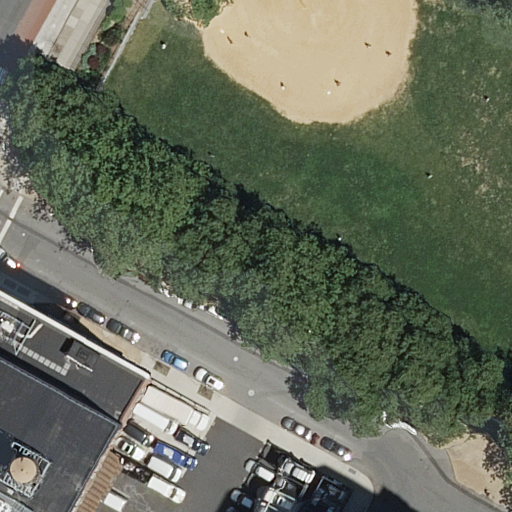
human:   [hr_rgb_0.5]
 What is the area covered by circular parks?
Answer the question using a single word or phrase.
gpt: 0m2

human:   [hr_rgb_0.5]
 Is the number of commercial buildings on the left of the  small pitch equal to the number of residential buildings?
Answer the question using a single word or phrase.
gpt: no

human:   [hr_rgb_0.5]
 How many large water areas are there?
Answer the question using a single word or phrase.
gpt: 0

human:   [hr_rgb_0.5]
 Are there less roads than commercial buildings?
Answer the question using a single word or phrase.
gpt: no

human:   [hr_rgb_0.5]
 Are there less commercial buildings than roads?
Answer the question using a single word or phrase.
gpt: yes

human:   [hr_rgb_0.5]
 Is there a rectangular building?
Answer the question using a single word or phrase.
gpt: yes

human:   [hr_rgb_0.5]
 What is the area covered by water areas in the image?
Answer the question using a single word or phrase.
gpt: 0m2

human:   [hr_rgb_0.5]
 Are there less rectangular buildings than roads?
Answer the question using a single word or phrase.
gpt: yes

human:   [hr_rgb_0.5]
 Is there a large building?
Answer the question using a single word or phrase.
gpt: yes

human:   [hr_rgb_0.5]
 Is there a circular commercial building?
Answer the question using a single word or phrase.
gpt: no

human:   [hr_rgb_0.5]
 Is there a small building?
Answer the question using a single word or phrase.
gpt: no

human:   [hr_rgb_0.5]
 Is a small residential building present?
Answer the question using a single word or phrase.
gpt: no

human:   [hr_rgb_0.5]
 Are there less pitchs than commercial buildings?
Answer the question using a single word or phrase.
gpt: no

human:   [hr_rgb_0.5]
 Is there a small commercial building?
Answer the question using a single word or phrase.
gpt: no

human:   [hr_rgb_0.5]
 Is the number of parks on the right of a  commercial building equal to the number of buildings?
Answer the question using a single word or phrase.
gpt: no

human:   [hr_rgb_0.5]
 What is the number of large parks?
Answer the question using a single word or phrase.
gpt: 1

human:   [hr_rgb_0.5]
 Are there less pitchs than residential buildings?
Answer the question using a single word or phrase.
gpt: no

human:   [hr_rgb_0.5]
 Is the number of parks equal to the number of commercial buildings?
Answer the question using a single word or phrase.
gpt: no

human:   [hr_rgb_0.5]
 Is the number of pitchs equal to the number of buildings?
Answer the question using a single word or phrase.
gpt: yes

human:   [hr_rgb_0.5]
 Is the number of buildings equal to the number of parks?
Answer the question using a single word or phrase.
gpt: yes

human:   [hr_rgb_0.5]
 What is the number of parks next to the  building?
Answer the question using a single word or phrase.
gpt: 1

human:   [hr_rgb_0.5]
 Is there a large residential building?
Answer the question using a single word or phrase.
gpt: yes

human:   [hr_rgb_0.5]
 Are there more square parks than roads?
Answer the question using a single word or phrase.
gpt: no

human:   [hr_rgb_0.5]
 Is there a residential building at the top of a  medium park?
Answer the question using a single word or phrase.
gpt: no

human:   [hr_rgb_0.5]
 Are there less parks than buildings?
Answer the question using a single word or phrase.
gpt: no

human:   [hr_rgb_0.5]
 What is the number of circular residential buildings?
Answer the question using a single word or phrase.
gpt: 0

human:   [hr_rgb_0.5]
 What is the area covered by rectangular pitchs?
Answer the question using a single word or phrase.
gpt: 21m2

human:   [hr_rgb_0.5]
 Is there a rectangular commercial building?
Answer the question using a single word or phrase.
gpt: no

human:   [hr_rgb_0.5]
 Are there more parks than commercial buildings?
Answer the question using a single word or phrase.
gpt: yes

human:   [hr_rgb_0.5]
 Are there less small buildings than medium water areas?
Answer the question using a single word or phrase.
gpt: no

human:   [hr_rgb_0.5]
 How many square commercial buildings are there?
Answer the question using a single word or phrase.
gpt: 0

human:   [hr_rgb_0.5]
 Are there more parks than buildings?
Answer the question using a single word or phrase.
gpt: no

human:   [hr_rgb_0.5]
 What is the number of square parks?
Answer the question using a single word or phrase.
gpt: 0

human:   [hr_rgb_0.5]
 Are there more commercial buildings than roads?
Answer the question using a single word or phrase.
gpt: no

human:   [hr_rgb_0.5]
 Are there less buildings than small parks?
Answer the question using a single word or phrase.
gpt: no

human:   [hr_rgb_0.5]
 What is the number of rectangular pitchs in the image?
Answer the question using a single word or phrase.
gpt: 1